Question: I've got a single row GridPanel full of buttons in a frame which I wan't to scale proportionally when either the height or width gets changed.

Before posting I set the alignment to alClient to use the parent's full size, but I don't know what to do about scaling.
What would you suggest?
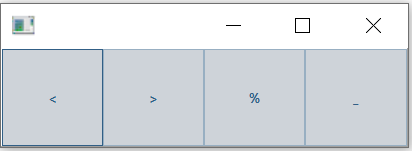
Answer: Within the 'GridPanel' you have a 'ColumCollection' with four (acc. your image) 'TColumnItems'.
For each 'TColumnItem', set the 'SizeStyle' property to 'ssPercent' (the default) and the 'Value' property to 25.
Because the other columns sizes are adjusted automatically when you edit one column, it is easier to edit these values when changing the form (or frame in your case) view to text. Right-click on the frame and select 'View as Text'.
It looks as follows when edited.
'''
object GridPanel1: TGridPanel
Left = 0
Top = 0
Width = 426
Height = 108
Align = alClient
Caption = 'GridPanel1'
ColumnCollection = <
item
Value = 25.000000000000000000
end
item
Value = 25.000000000000000000
end
item
Value = 25.000000000000000000
end
item
Value = 25.000000000000000000
end>
ControlCollection = <
...
>
RowCollection = <
item
Value = 100.000000000000000000
end>
TabOrder = 0
object Button1: TButton
Left = 1
Top = 1
Width = 106
Height = 106
Align = alClient
Caption = 'Button1'
TabOrder = 0
ExplicitLeft = 40
ExplicitTop = 32
ExplicitWidth = 75
ExplicitHeight = 25
end
...other buttons
ExplicitWidth = 320
ExplicitHeight = 153
end
'''
Your response:
> That is something I forgot to mention I had already done. To clarify, my issue has to do with forcing a certain ratio (in my case 1:1) of height to width while resizing the frame (or possibly the surrounding form).
I assume the ratio 1:1 applies to each button, so 4:1 for the whole frame.
Because the user may resize either the height or the width (or both) of the form, and we only have the common 'OnResize' event to lean on, I suggest the following:
Declare two private variables in the form
'''
OldCW, OldCH: integer; // for client width and client height respectively
'''
and the 'OnResize' event of the form:
'''
procedure TForm4.FormResize(Sender: TObject);
begin
if ClientWidth <> OldCW then
ClientHeight := ClientWidth div 4
else
ClientWidth := ClientHeight * 4;
OldCW := ClientWidth;
OldCH := ClientHeight;
end;
'''
Finally, for future questions of yours: Please explain what you have already tried to solve the problem, and why those attempts failed.